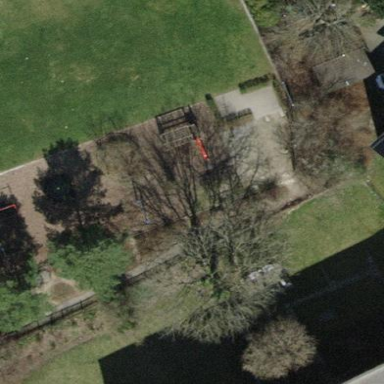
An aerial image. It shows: Playground area for leisure land.